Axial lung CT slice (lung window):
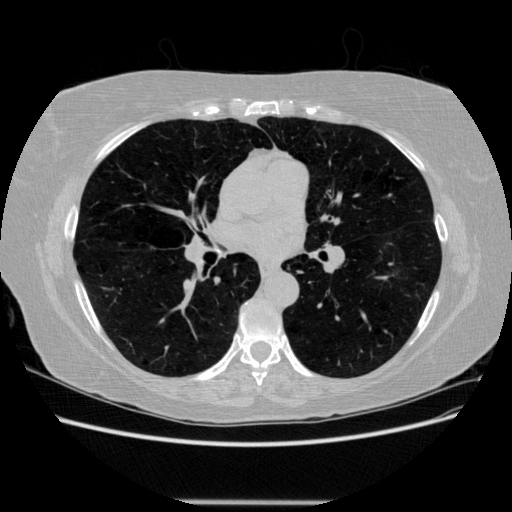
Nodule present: no